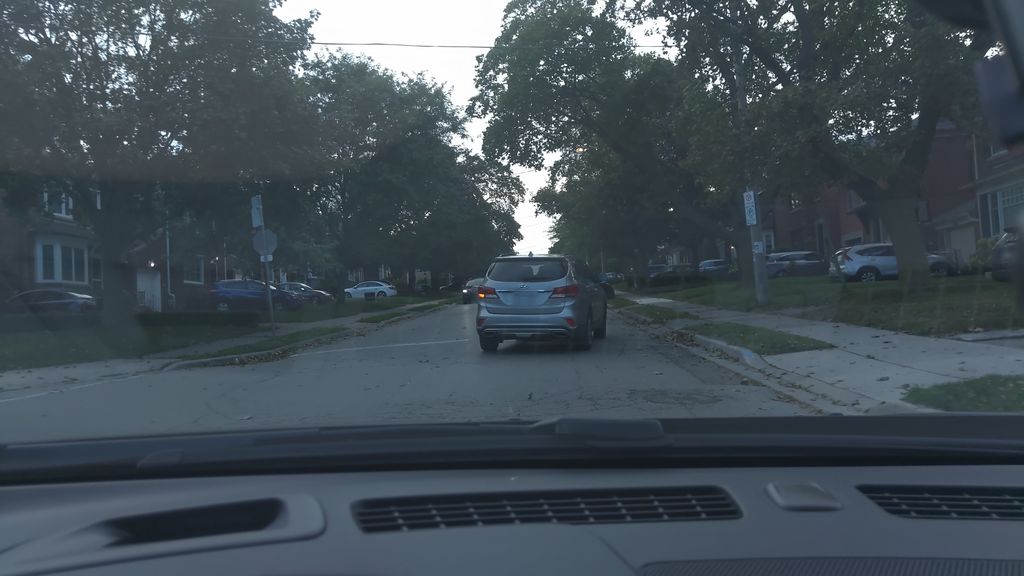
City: toronto